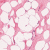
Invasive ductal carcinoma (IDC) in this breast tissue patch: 0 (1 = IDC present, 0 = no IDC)